Question: I am trying to install app engine plugin into eclipse but when put the url <URL> and installion began it comes with the error as listed below

Thanks
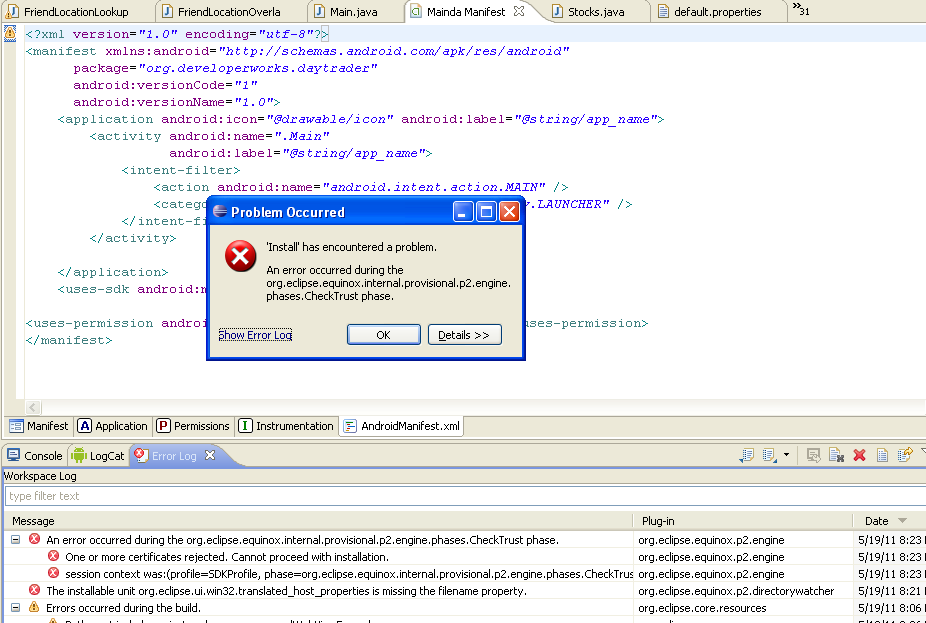
Answer: Even i was having some problems in installing plugins in eclipse 3.5. Then i changed to eclipse 3.6 thinks worked like charm. I guess you are using linux.